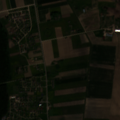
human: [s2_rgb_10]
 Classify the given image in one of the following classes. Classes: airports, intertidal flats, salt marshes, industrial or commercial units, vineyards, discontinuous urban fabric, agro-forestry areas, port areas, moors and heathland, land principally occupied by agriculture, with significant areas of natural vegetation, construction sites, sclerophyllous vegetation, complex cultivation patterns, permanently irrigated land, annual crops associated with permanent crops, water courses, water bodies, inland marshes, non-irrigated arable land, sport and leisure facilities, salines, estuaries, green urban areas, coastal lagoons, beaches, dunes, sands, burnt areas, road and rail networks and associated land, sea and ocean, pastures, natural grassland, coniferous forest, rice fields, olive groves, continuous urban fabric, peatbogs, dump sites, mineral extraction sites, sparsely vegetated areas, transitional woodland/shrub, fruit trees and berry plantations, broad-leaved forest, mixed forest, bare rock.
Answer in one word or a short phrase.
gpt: discontinuous urban fabric, non-irrigated arable land, complex cultivation patterns, coniferous forest